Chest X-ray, PA view. Patient: 44 years old, sex F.
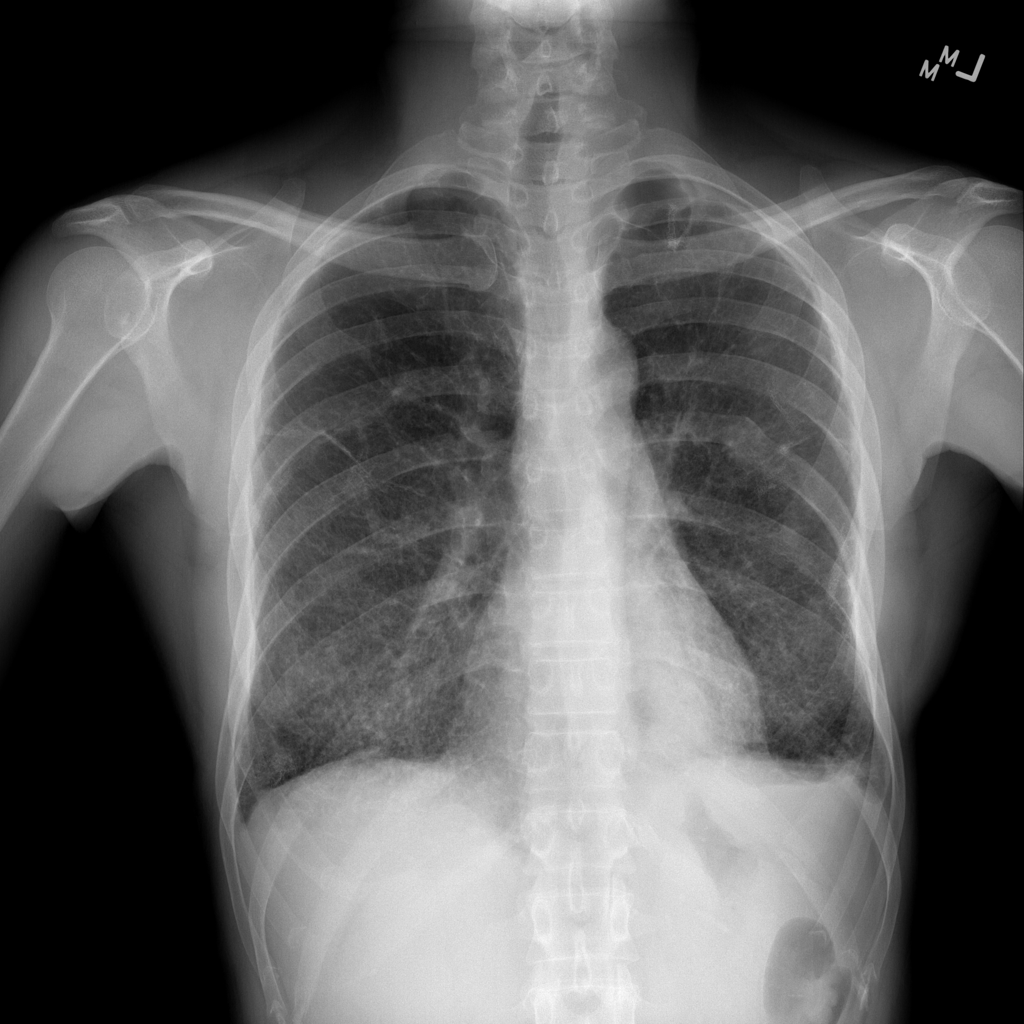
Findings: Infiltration